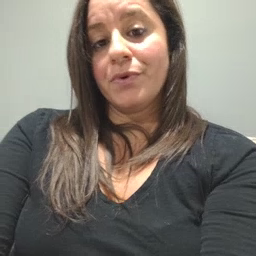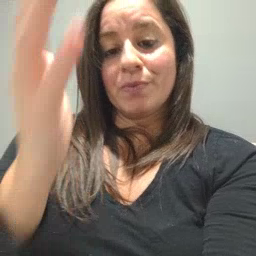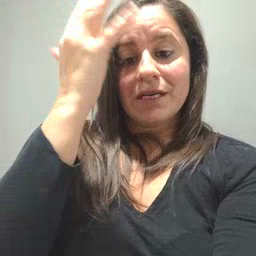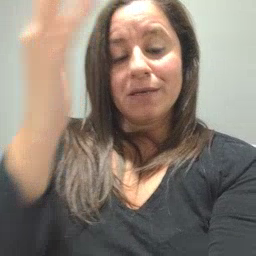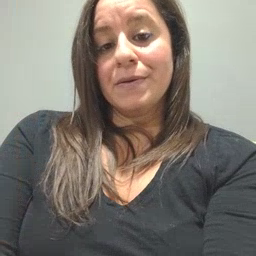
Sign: tree